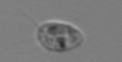
Label: Amoeba